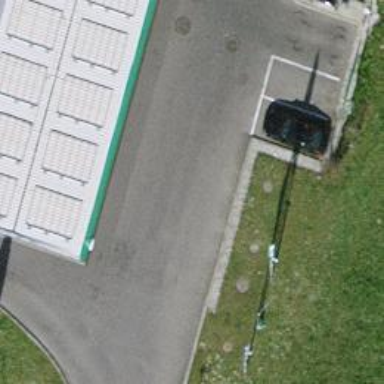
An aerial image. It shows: Fuel station.